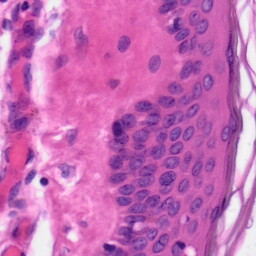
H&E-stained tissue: Skin